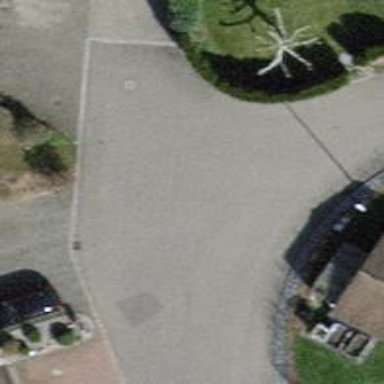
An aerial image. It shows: Smoothly paved residential road.